Question: I have a SegmentedControl at the bottom of my EventsMasterViewController, but I also need it to be on the EventsDetailViewController.
The MasterViewController has a TableView that I use to list events, and the SegmentedControl acts as a "filter". However, clicking on an event needs to bring up the Event Detail View, but I need to keep the SegmentedControl at the bottom for navigation.
What's the best approach for this?

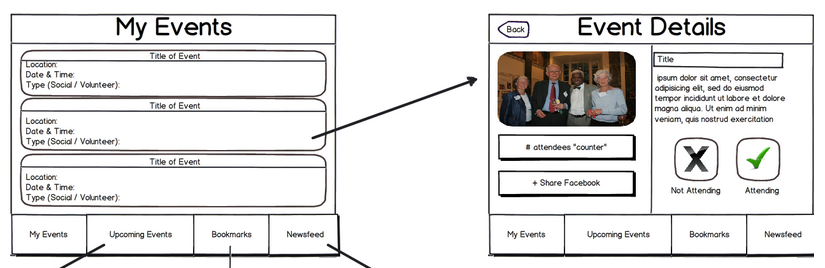
Answer: 'UISegmentedControl' is not meant to be used for "navigation", filtering makes sense but why do you want to show these "filters" on the detail view where there is nothing to filter?
If you need navigation use 'UITabBarController'...
If you need "filtering" use 'UISegmentedControl' and add it to the bottom toolbar of your 'UINavigationController'.
You will need to create one 'UISegmentedControl' for each 'UIViewController' but again mind you that "filters" on detail view make no sense.
In my opinion you should implement 'UITabBarController' as the root controller to be used for your navigation. Then use 'UINavigationController' + 'UIViewController' for your master/detail views. And use one 'UISegmentedControl' in your master controller to modify the table view output.